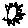
Label: sun